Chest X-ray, AP view. Patient: 34 years old, sex M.
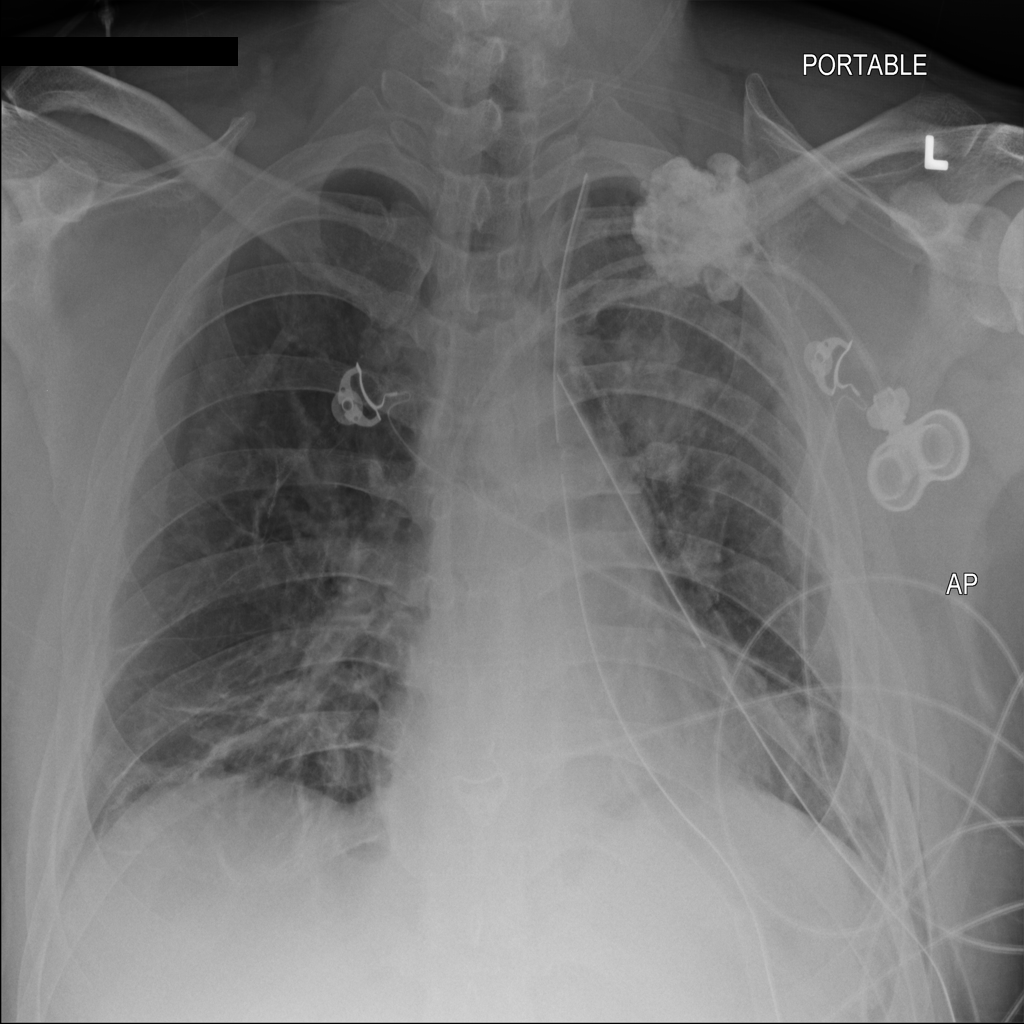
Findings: Atelectasis